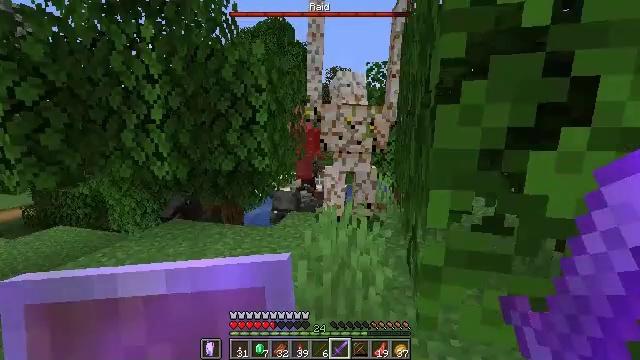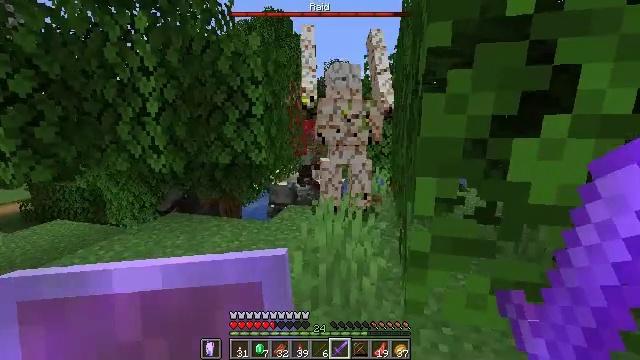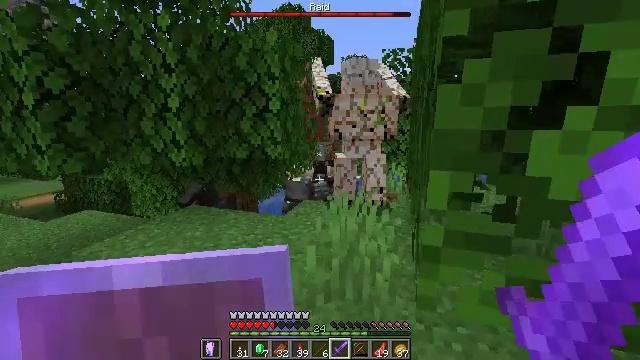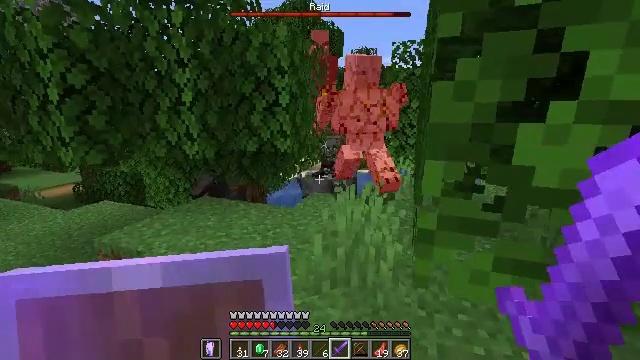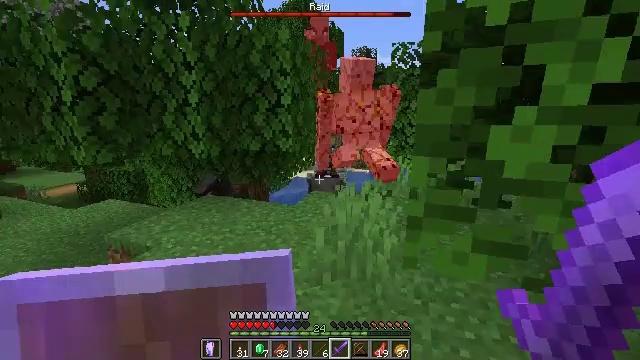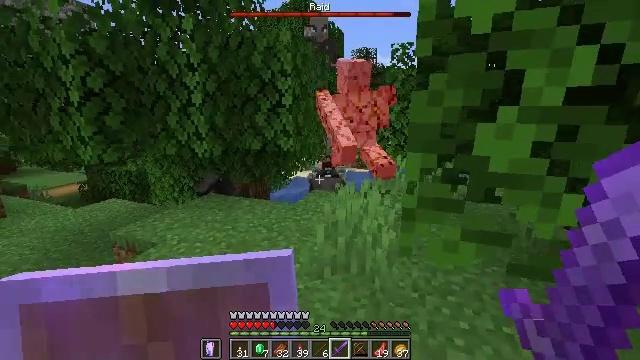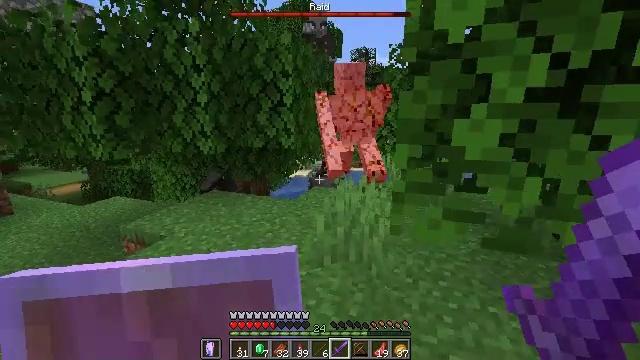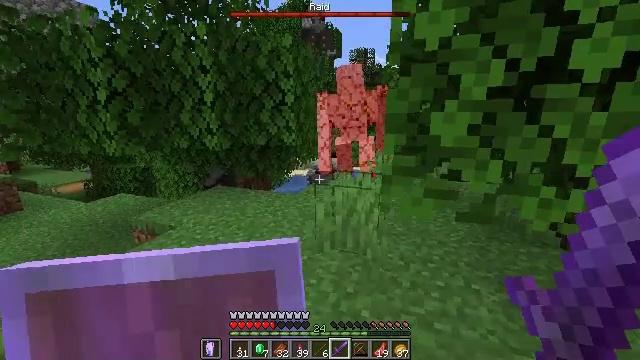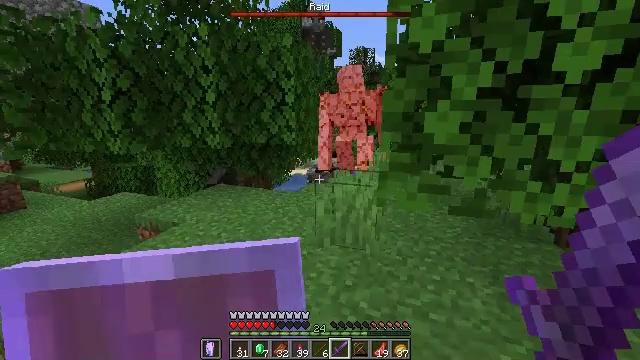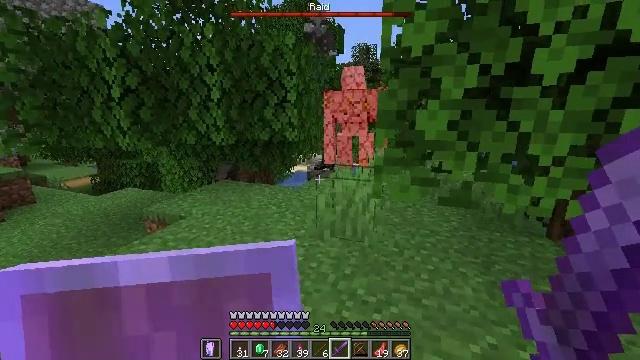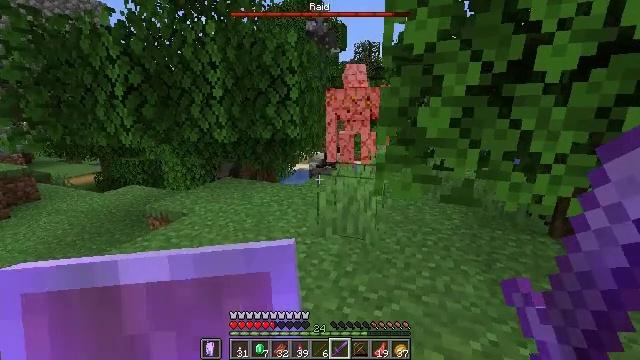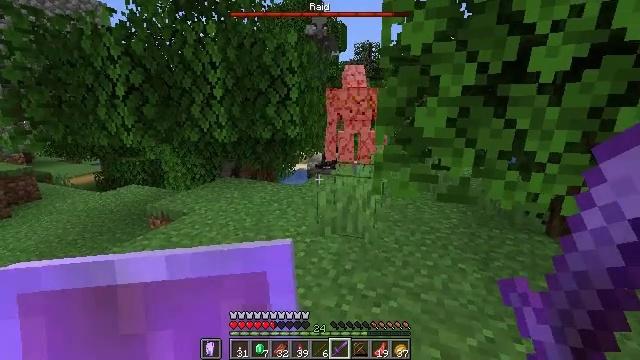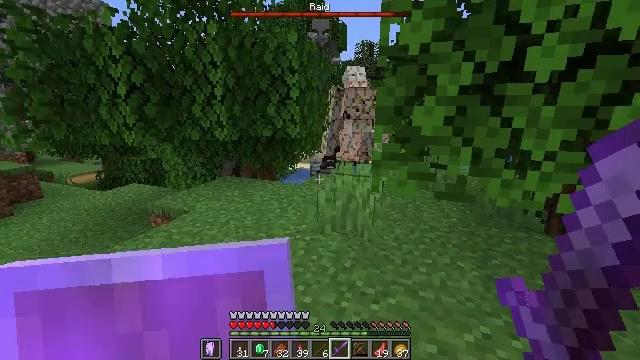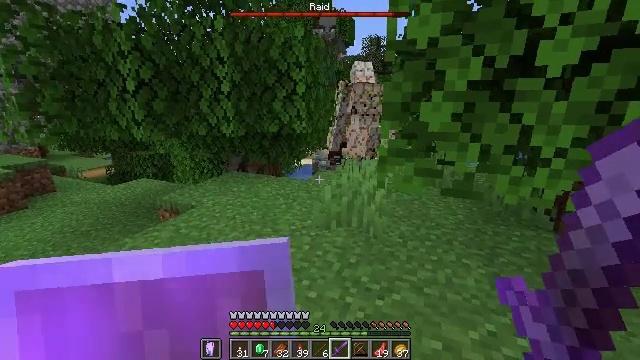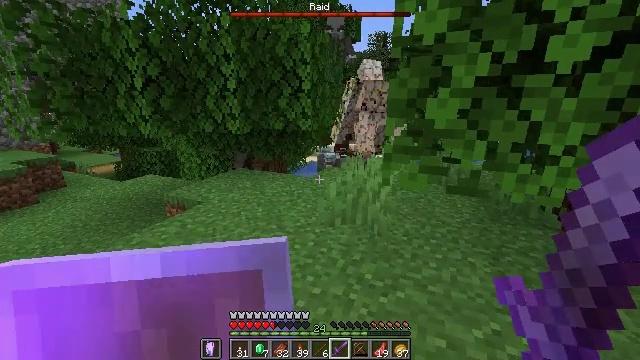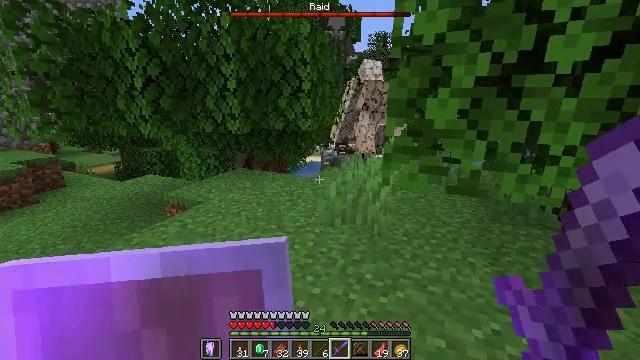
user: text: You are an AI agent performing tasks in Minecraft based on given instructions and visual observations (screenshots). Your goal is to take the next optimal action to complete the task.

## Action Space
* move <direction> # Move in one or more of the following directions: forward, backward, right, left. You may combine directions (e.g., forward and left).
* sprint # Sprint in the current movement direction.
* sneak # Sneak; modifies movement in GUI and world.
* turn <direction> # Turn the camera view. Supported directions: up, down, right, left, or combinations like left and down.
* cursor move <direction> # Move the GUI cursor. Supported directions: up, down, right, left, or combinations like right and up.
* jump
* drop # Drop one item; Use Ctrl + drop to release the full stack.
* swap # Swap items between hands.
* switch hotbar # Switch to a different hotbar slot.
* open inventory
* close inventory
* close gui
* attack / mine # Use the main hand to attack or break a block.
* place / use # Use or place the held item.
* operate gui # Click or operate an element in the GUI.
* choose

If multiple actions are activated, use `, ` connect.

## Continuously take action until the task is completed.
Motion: motion action
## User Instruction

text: Fight an illager.
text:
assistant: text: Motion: turn down
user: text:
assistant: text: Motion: turn left
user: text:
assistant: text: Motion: move back, turn left and down
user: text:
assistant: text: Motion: move back
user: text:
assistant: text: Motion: move back
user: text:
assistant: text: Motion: move back
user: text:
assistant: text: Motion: move back
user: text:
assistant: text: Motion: no_op
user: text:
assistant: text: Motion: no_op
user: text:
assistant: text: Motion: no_op
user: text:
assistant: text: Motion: no_op
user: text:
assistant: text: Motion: no_op
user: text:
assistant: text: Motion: turn left
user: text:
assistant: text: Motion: turn left
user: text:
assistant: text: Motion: no_op
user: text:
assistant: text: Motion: no_op
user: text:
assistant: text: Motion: no_op
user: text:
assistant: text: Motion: no_op
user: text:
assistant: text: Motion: no_op
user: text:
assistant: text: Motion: no_op
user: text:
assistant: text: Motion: no_op
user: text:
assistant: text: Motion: no_op
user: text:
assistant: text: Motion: no_op
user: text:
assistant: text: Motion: no_op
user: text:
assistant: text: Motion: no_op
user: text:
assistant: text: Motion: no_op
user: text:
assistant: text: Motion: no_op
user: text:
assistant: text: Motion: no_op
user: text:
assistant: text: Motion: no_op
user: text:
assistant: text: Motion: no_op